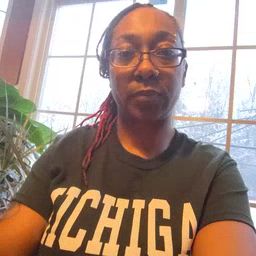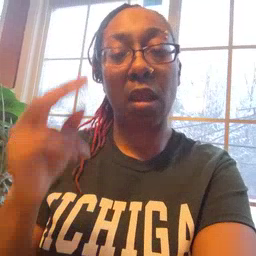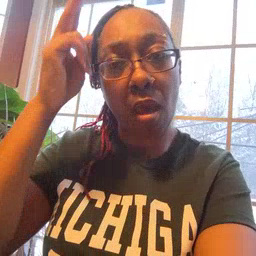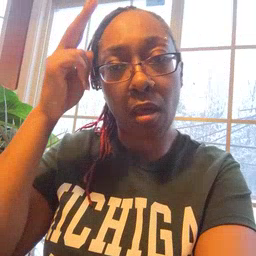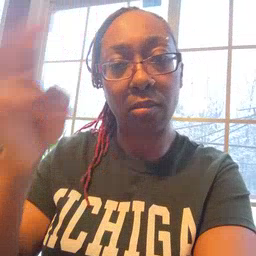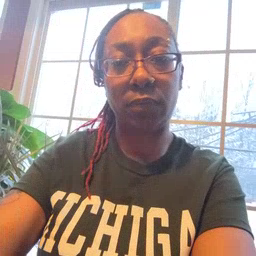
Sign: uncle